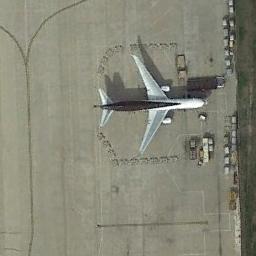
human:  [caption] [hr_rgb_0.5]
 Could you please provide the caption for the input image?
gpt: There is an airplane parked on the runway .

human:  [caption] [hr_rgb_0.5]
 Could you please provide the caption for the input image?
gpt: An aircraft was parked on the ground .

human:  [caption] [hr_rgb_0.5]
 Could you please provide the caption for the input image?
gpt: An airplane with a black pattern was on the airport beside many containers .

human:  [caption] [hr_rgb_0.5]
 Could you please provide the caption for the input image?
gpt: A plane parked on the airport and some facilities around them .

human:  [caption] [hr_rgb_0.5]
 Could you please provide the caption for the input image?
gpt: One plane is in the marked parking lot .